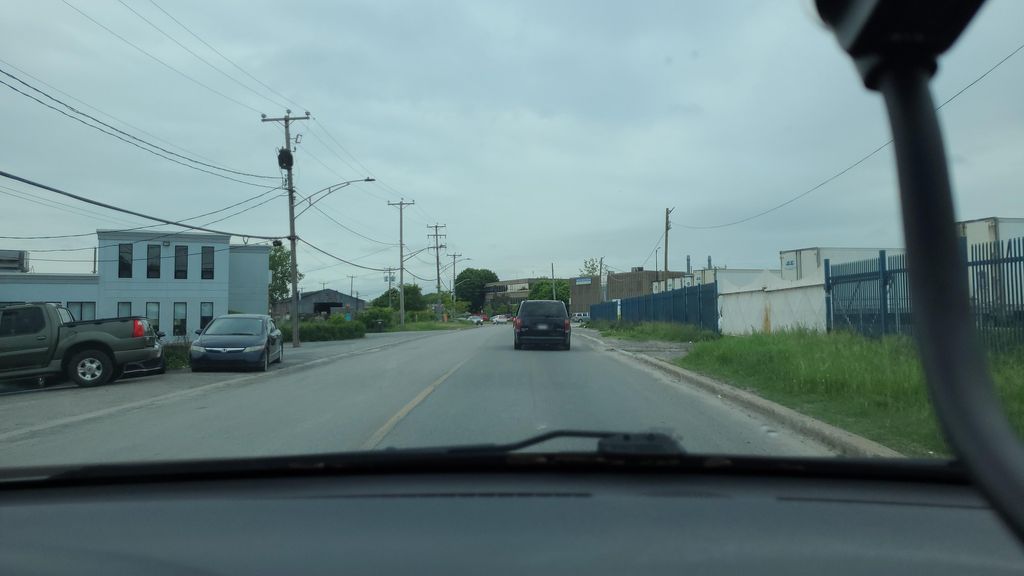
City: montreal